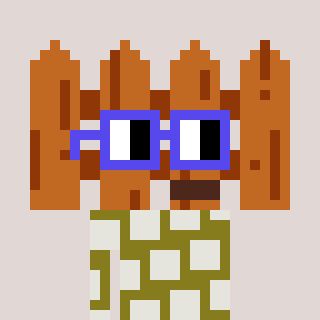
a pixel art character with square blue glasses, a fence-shaped head and a gunk-colored body on a warm background